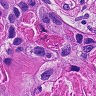
Metastatic tissue present: yes